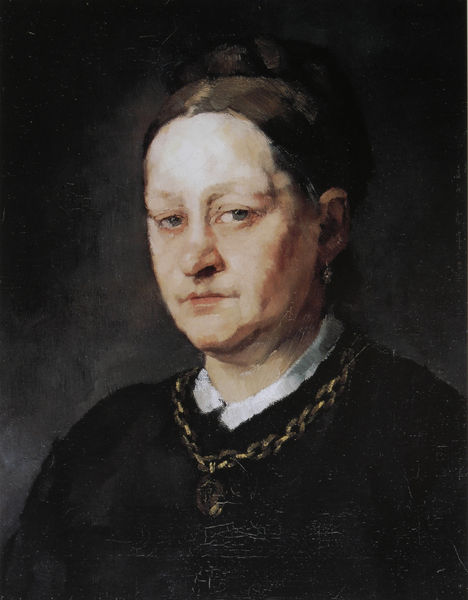
Titel: Anna Trübner
Künstler: Heinrich Wilhelm Trübner
Standort: Heidelberg
Institution: Kurpfälzisches Museum der Stadt Heidelberg
Schlagwörter: dunkel, gemälde, haut, mann, schatten, weiß, grün, menschen, braun, frau, frisur, grau, haar, hell, hintergrund, kleid, licht, mund, nase, ohr, ohrring, orange, profil, schmuck, schwarz, stirn, blick, dame, rot, alt, hemd, jacke, alte, augen, blass, bluse, falten, gesicht, kragen, mensch, trauer, bildnis, hals, portrait, porträt, öl, auge, gold, haare, mutter, ohrringe, augenbrauen, brünett, frontal, kinn, kontrast, lippen, mittelscheitel, ohren, scheitel, traurig, dutt, wangen, düster, bäuerin, kette, risse, tag, ausdruck, ölgemälde, weiblich, zopf, ernst, streng, pupillen, metall, hemdkragen, geschlossen, halskette, messing, medaillon, künstler, hell-dunkel, leinwand, proträt, dunkler hintergrund, ehefrau, schwester, nasenloch, wangenknochen, halbprofil, firnis, anhänger, amulett, frisue, gliederkette, goldkette, herrschaftlich, medallion, schalck, schläfen, schwarzer schalck, weisser kragen, gedeckte farben, fürstin, klassik, gezeichnet, großmutter, königing, herzogin, nordalpin, mund nase, frau#, 18 jahrhundert, mordalpin, halbfigurenportrait, bürgermeisterin, goldkett